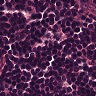
Metastatic tissue present: no